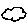
Label: cloud